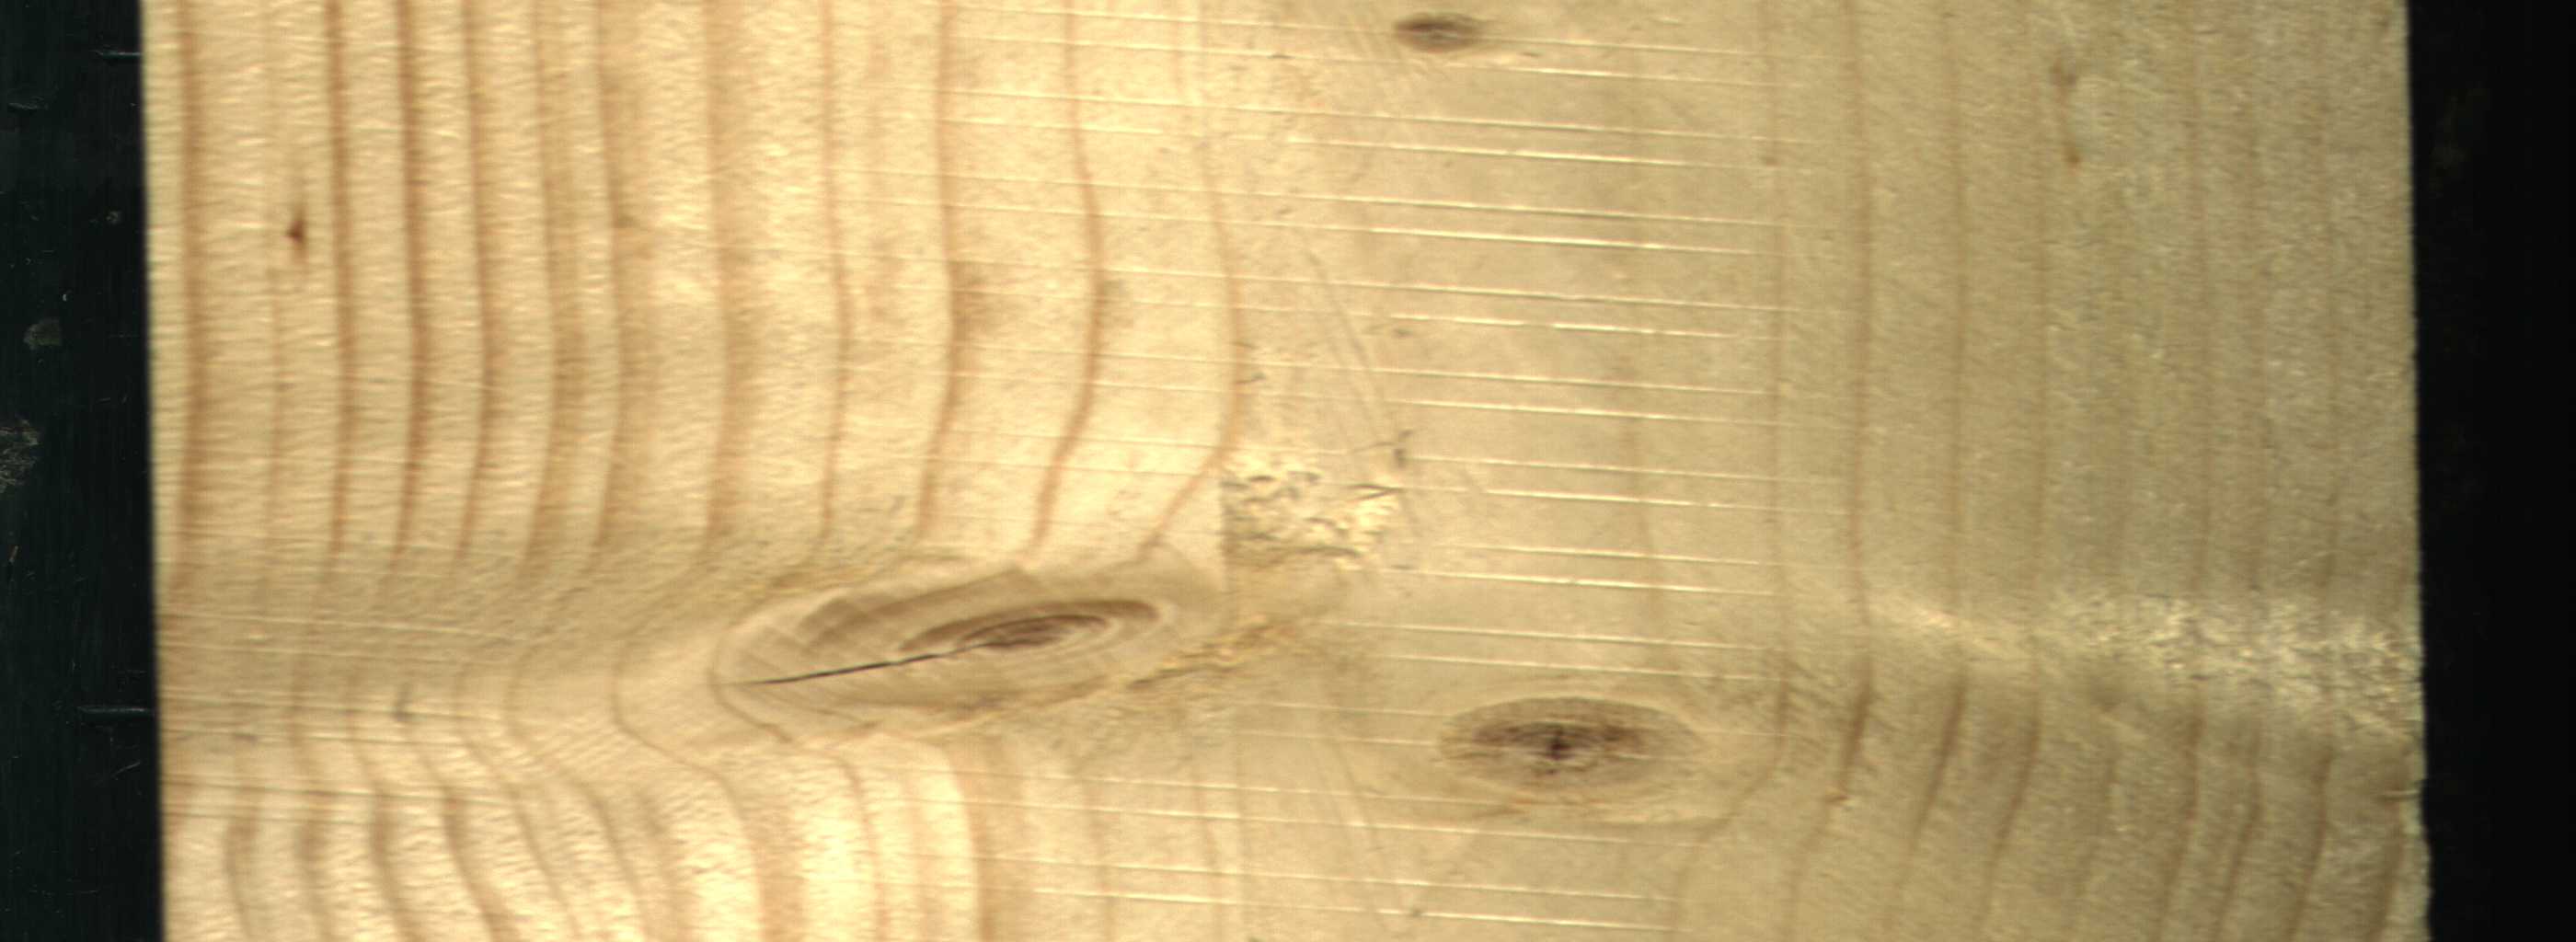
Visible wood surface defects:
knot_with_crack
Live_Knot
Live_Knot